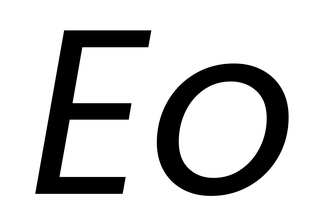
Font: Poppins-Italic